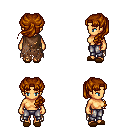
a pixel art fantasy rpg character, female body template, human, tanned skin, brown tattered cape, metal pants, brunette princess hairstyle, brown slippers, four views (front, back, left, right), 2x2 character sprite sheet, small pixel art, hard edges, no anti-aliasing